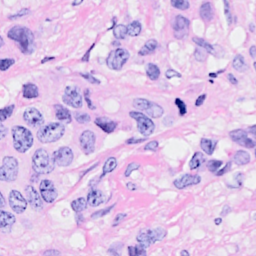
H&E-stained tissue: Breast